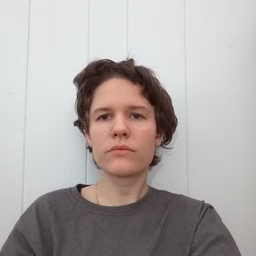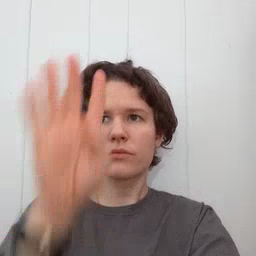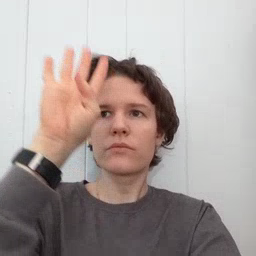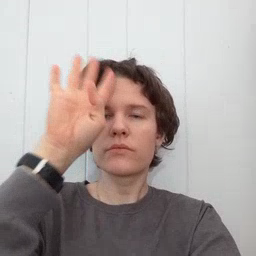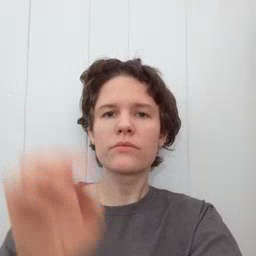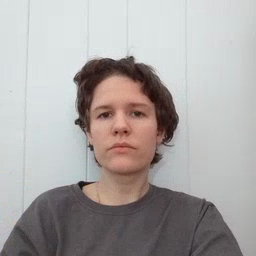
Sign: fireman